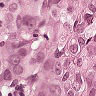
Metastatic tissue present: yes